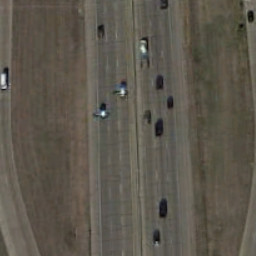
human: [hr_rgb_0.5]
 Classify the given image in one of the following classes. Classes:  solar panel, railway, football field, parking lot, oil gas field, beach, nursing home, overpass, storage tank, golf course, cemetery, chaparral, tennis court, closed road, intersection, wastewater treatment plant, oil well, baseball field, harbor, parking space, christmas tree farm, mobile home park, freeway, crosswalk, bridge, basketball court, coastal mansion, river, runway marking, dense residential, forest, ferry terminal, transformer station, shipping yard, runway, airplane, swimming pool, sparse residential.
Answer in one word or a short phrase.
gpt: freeway